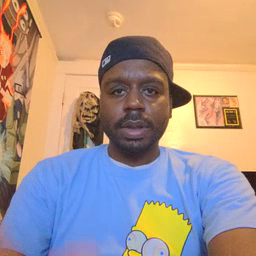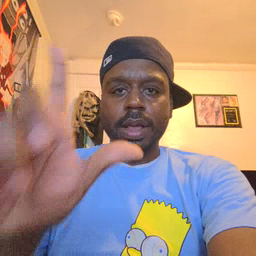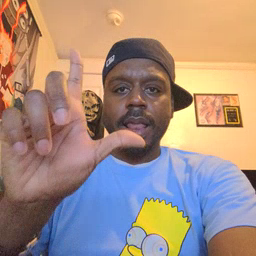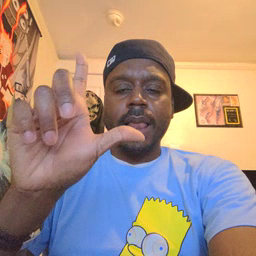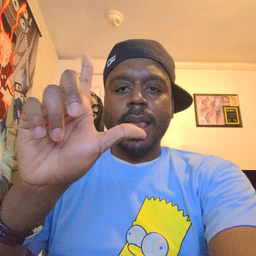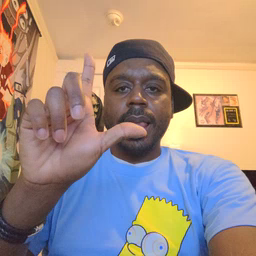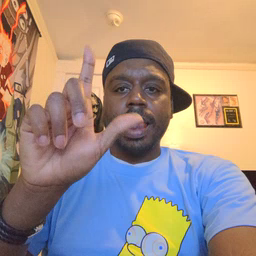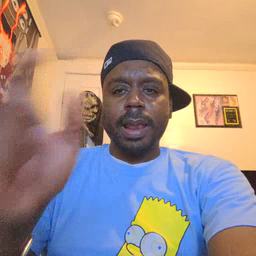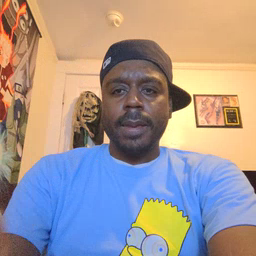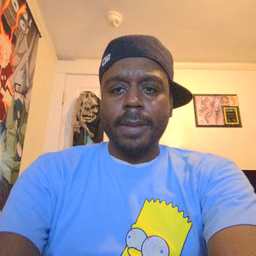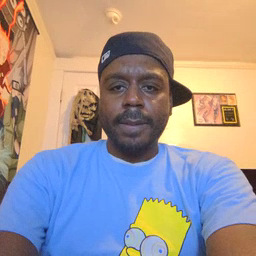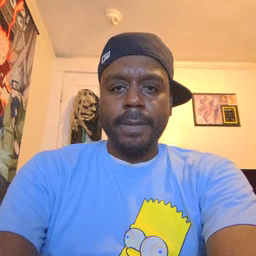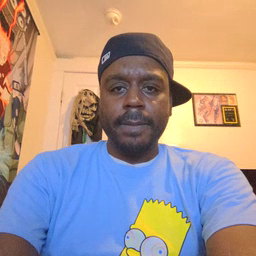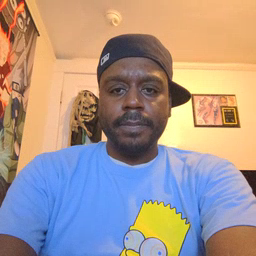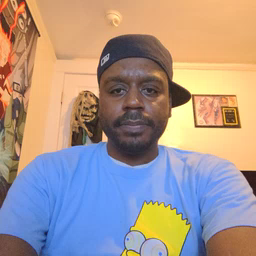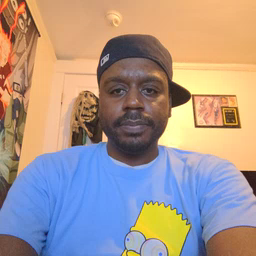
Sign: lamp